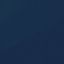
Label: SeaLake